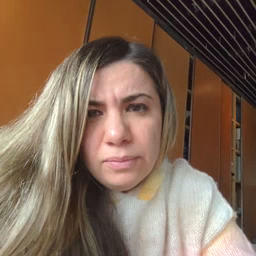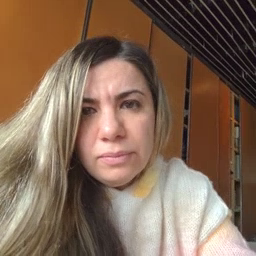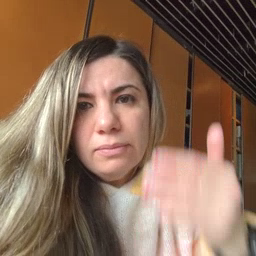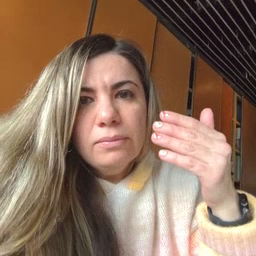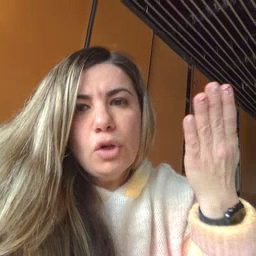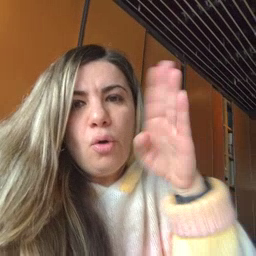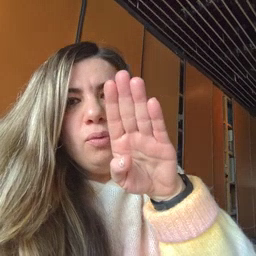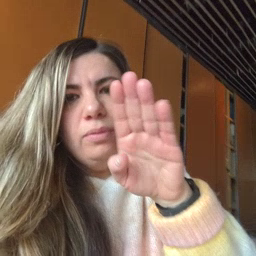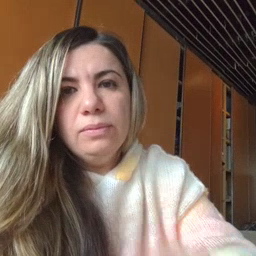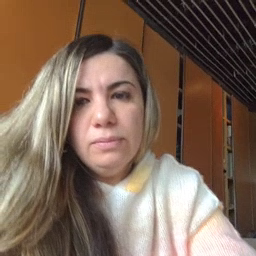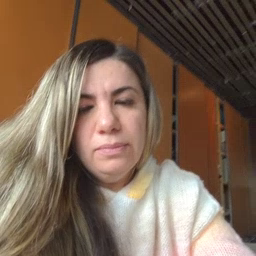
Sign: close